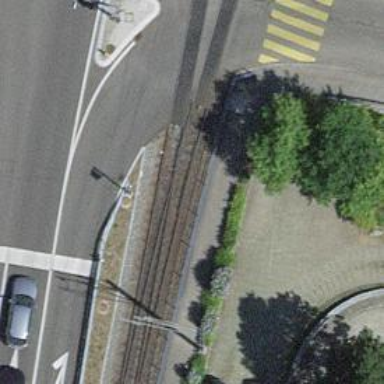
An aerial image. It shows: Narrow-gauge railway with electrified contact line.